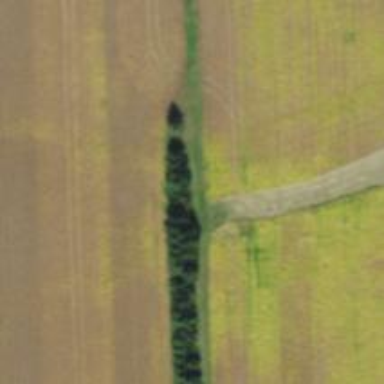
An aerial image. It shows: Row of trees in natural setting.